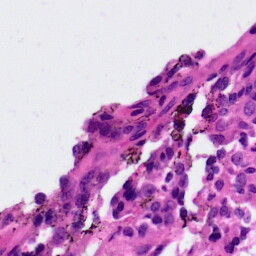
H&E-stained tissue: Ovarian